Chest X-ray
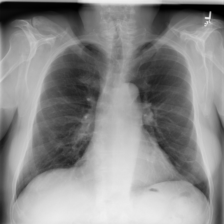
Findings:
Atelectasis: positive
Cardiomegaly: negative
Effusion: positive
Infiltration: negative
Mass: negative
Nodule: negative
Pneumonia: negative
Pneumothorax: negative
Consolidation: negative
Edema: negative
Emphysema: negative
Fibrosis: negative
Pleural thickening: negative
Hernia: negative